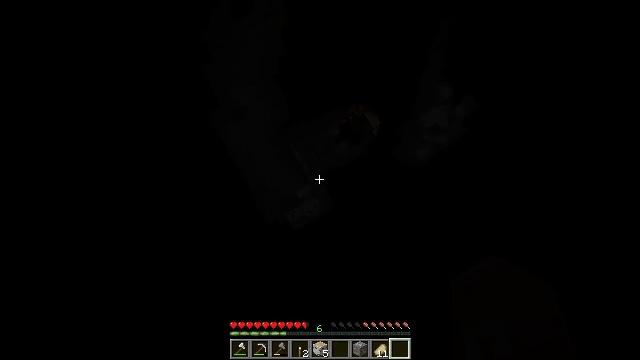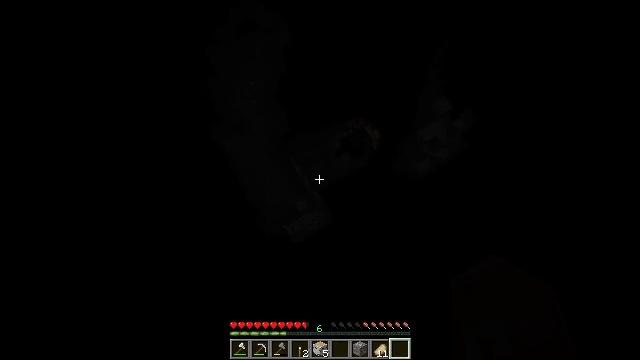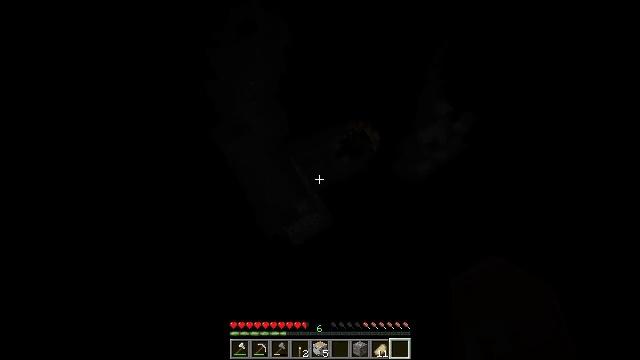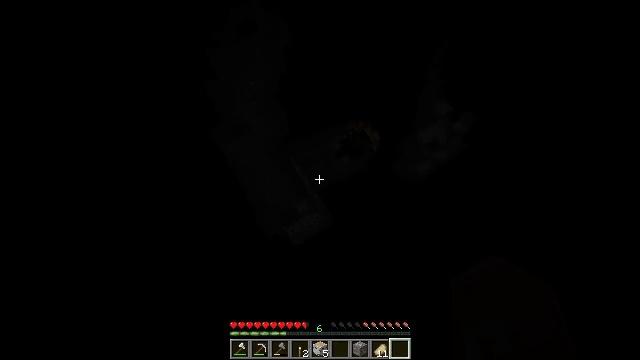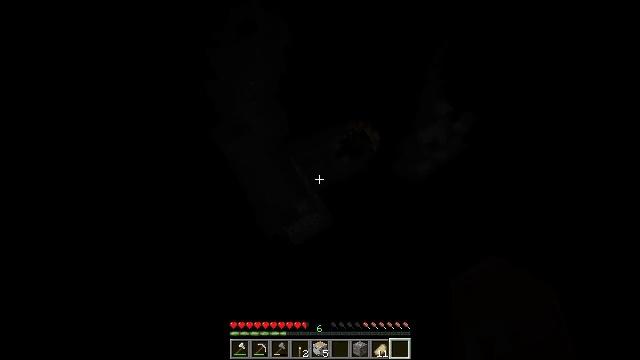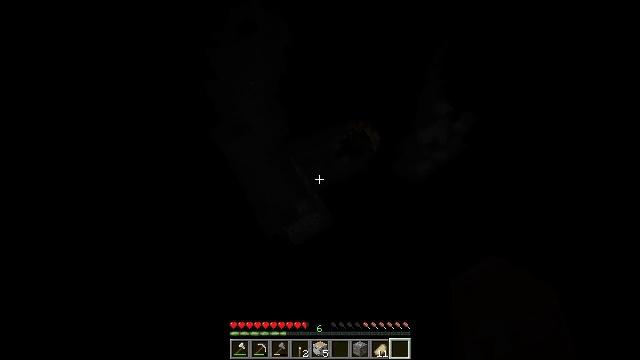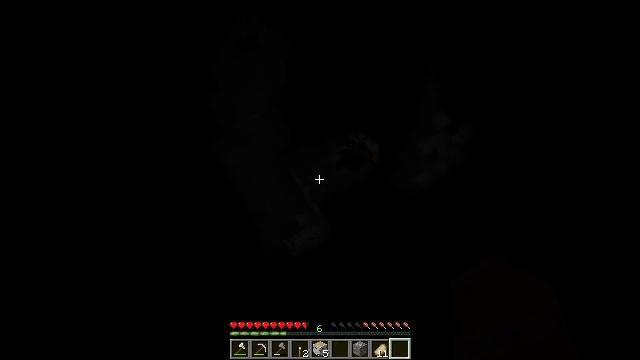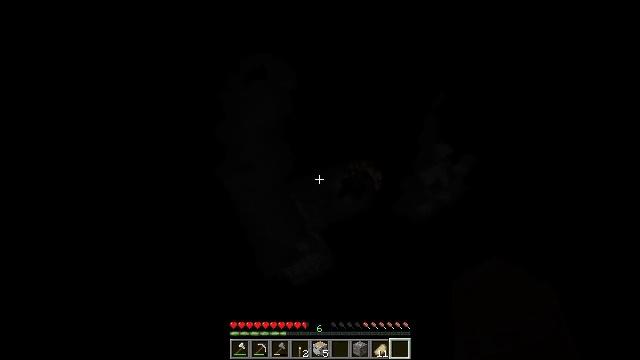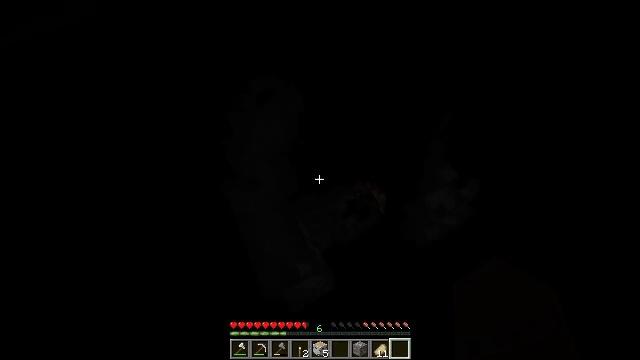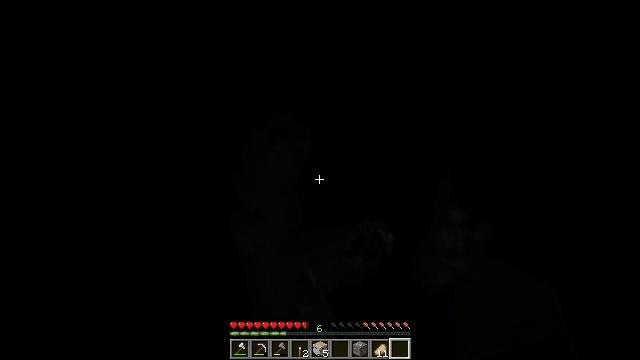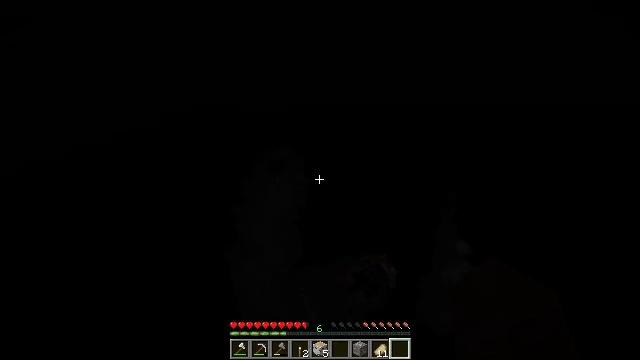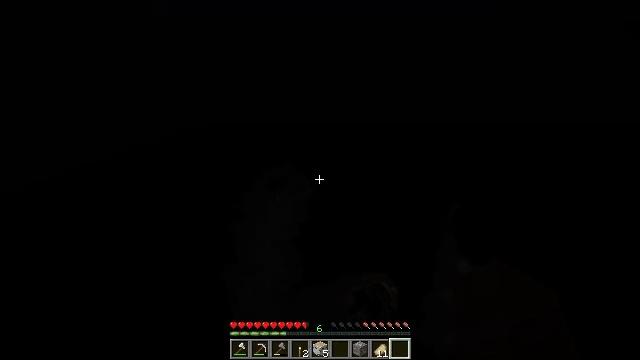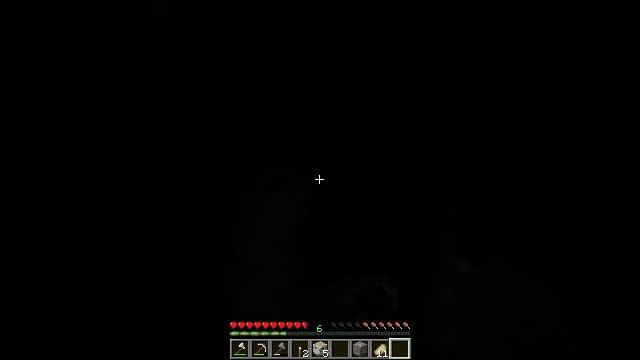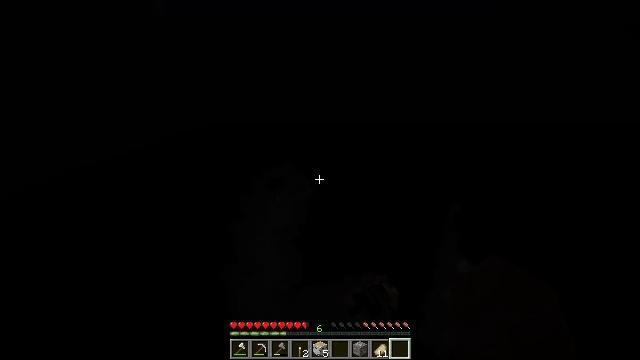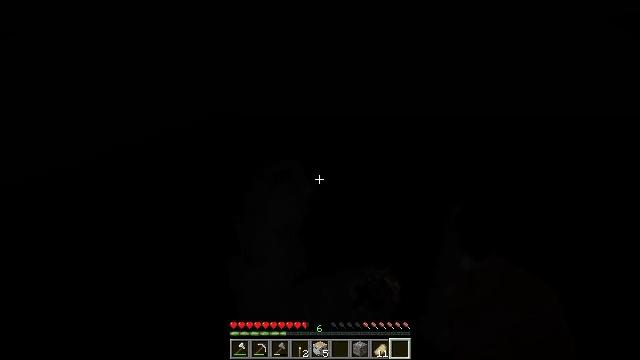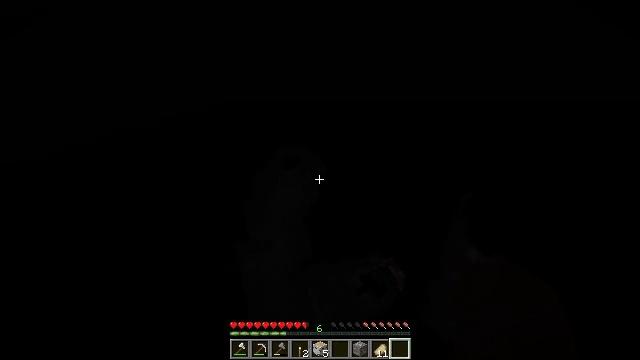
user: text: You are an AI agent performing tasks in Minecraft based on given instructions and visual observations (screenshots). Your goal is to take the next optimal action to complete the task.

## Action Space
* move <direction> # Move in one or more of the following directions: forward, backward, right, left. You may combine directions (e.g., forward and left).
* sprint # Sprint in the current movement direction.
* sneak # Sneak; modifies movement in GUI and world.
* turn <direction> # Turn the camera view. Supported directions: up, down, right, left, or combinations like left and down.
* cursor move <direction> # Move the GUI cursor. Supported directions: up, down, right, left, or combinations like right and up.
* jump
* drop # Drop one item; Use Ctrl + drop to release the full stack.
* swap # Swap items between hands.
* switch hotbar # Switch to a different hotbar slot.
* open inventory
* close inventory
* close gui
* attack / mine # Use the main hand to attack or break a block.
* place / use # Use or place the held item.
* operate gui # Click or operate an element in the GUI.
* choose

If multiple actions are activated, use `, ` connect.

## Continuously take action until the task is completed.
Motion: motion action
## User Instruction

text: Remove the existing composter.
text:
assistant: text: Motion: turn up
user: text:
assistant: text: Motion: no_op
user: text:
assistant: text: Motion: no_op
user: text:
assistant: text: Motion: no_op
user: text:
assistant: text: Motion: no_op
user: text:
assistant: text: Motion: turn up
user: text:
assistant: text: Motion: turn left and up
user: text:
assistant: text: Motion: turn left and up
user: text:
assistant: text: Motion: turn left and up
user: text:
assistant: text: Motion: turn up
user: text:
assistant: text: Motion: turn up
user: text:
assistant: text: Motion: no_op
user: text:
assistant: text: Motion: no_op
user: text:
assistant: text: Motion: turn left and down
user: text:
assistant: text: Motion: turn left and down
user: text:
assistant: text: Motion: turn left and down
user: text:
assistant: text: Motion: turn left and down
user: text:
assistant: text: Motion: turn down
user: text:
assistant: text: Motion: no_op
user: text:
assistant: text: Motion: no_op
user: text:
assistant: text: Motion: turn down
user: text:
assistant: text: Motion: turn down
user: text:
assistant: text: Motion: no_op
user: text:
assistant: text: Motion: no_op
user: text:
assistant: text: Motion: no_op
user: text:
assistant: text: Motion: no_op
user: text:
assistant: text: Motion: no_op
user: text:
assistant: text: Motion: no_op
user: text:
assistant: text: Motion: no_op
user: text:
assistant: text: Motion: no_op